Question: I have developed a program, but i need the interface to change, depending on user input.
Right now, i have made something like a numberpicker, with + and - buttons, but the problem is, some users will need to put in decimals. For that, i want to change the number-pickers out with a simple textbox
I want the program to be able to change back and forth between the 2 screens shown here, at the click of a button, without using different activities or xml files. everything but the number the user picks, are the same. If the stuff under the textbox doesnt stay at the same place but jumps up, (becouse the textfield fills less) thats okay.

How would you suggest doing this?
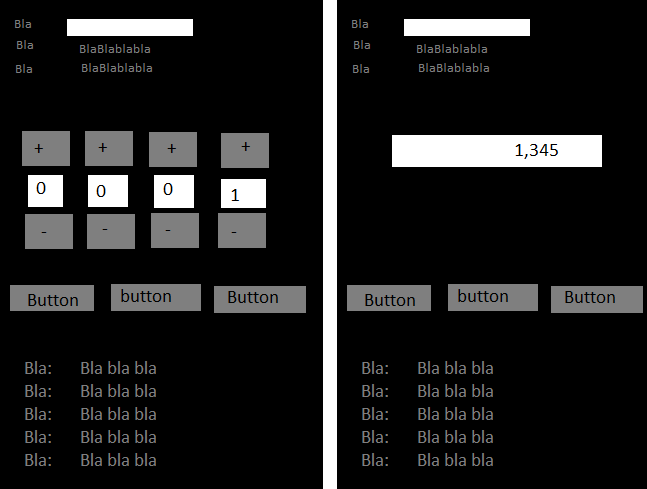
Answer: You have to play around with the visibility of your views. Add both number picker and EditText to the same layout and within the button click listener toggle between the visibility of them, like,
'''
button.setOnClickListener(new OnClickListener() {
public void onClick(View v) {
if(nNumberPicker.getVisibility()==View.VISIBLE)
{
nNumberPicker.setVisibility(View.GONE);
editText.setVisibility(View.VISIBLE);
}
else
{
nNumberPicker.setVisibility(View.VISIBLE);
editText.setVisibility(View.GONE);
}
}
});
'''
And similarly change the visibility based on your need.